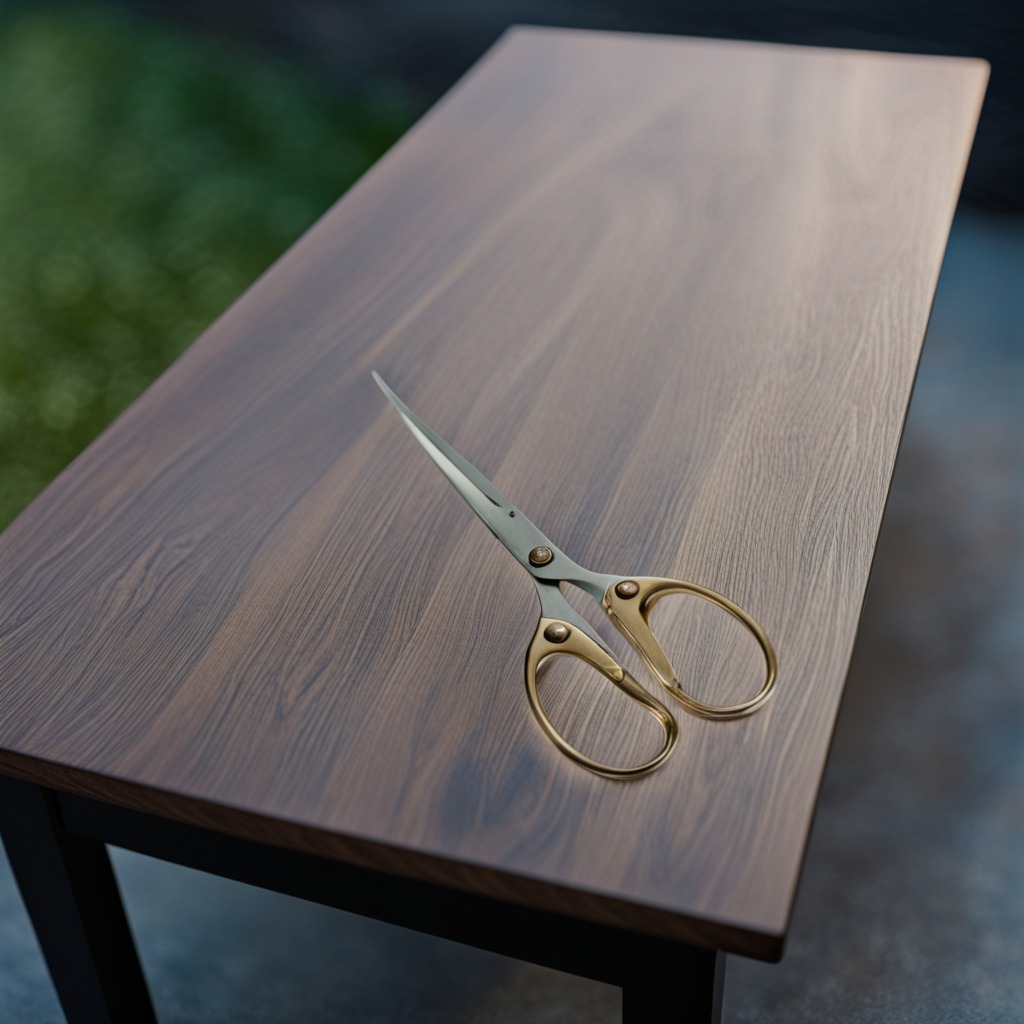
A scissor is lying on the table.